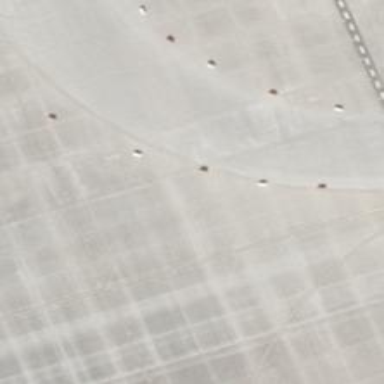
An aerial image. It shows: Concrete taxiway at the airport.